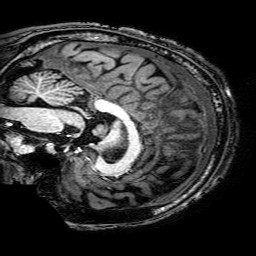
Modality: T1w
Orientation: sagittal